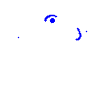
Particle: kaon